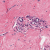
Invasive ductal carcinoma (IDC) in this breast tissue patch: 0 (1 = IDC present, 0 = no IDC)